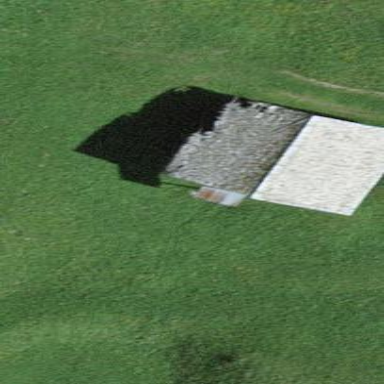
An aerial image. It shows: Barn.